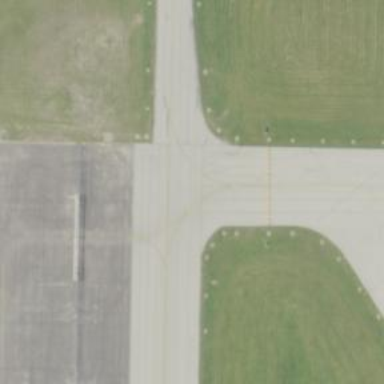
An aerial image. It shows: View of taxiway at the airport.